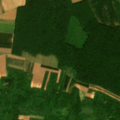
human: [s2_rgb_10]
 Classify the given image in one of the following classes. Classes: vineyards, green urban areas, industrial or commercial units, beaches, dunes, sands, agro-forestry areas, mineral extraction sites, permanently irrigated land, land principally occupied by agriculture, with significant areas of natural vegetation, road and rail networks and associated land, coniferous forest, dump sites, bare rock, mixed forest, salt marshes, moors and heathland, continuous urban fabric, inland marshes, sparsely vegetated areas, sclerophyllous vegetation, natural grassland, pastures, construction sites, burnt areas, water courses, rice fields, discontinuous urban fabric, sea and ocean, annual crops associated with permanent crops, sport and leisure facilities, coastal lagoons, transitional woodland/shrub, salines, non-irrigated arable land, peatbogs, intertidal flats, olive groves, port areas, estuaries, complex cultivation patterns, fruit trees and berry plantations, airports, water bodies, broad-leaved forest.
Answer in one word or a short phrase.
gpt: non-irrigated arable land, pastures, land principally occupied by agriculture, with significant areas of natural vegetation, broad-leaved forest